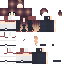
A female human skin with dark skin, wearing brown long hair dressed in a blue hoodie and black pants, featuring a closed mouth.